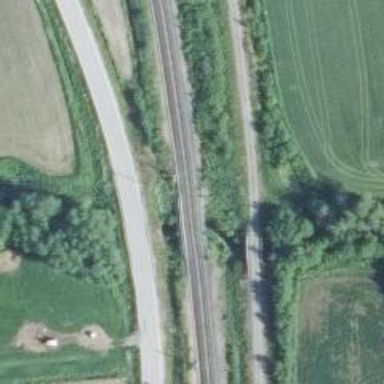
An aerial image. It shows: Bridge carrying continuous electrified railway tracks with contact line.